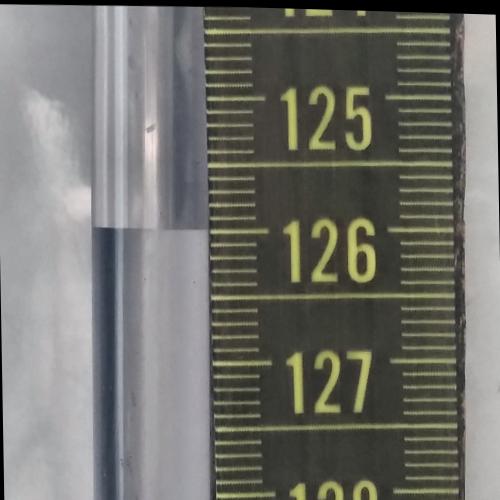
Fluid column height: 126.0 cm